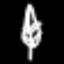
Label: leaf